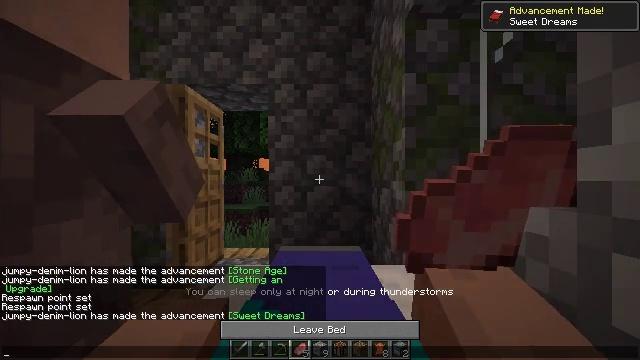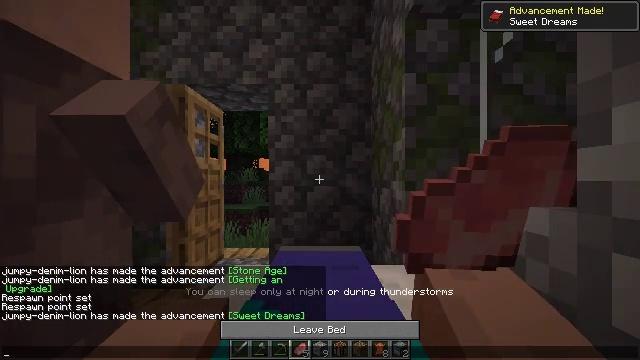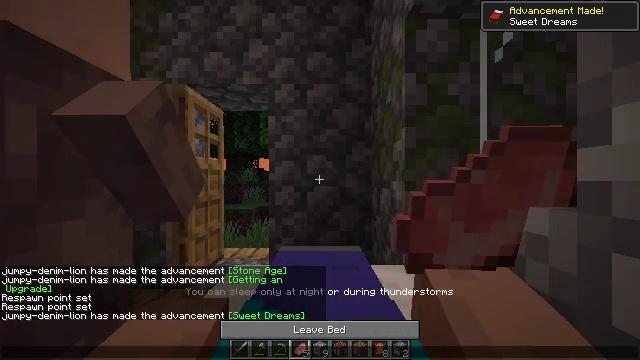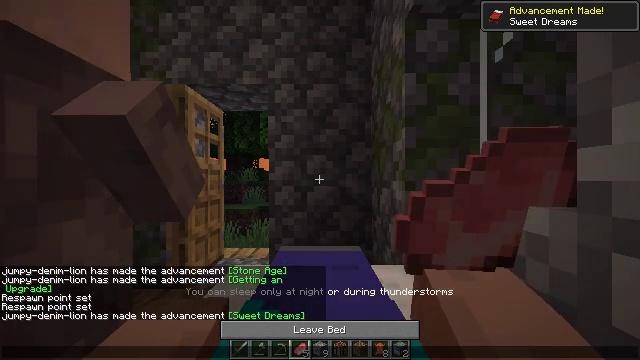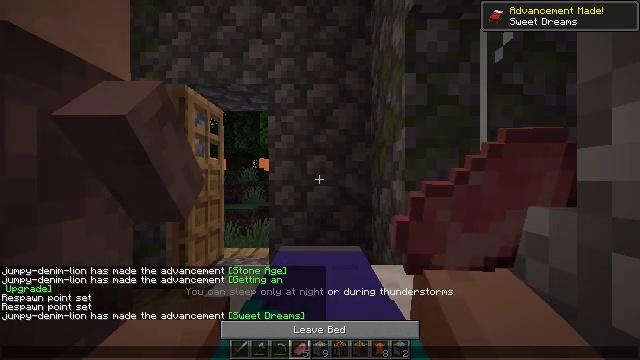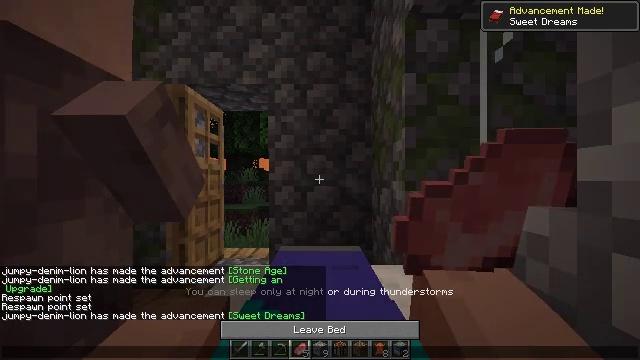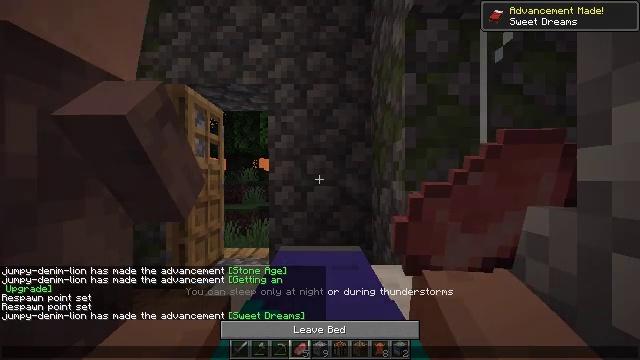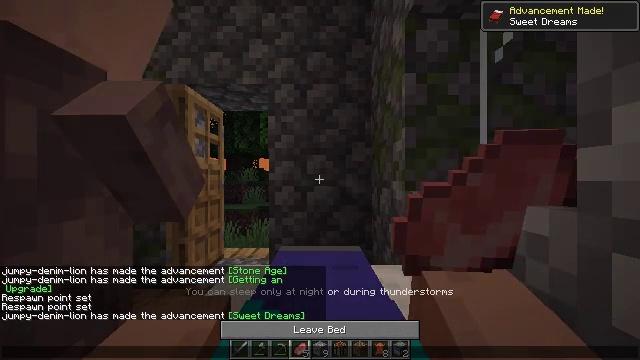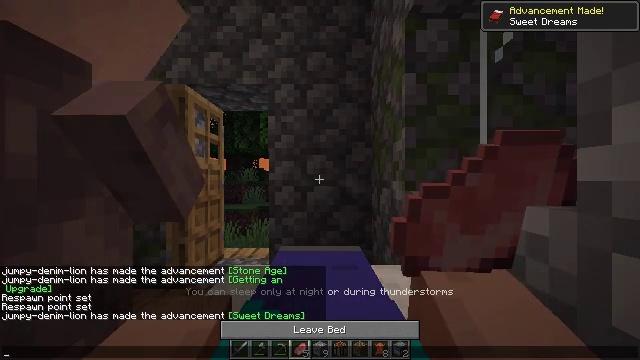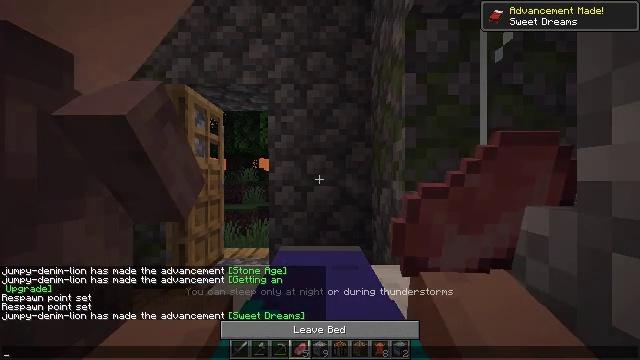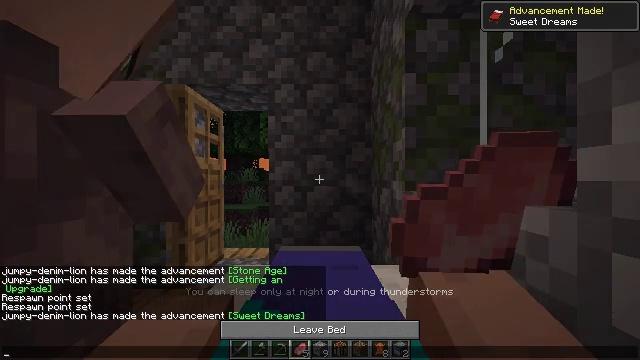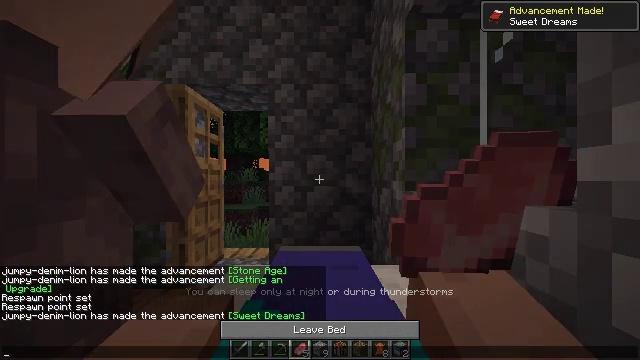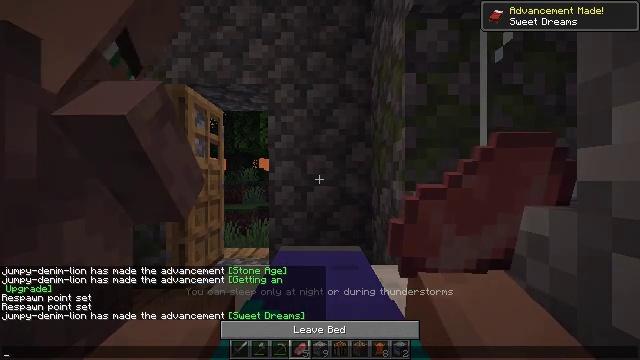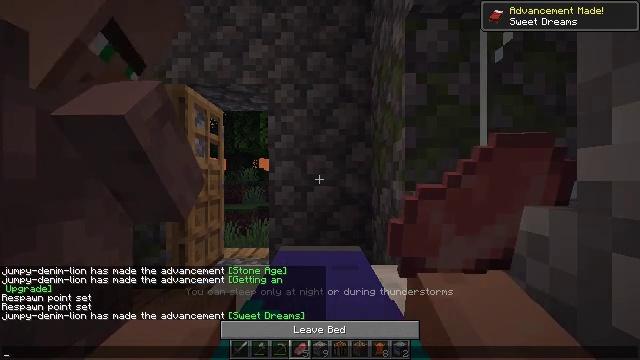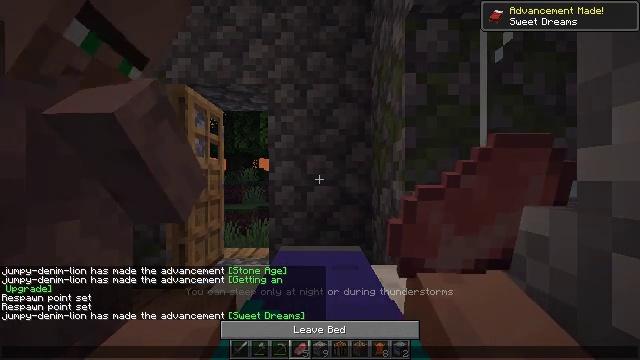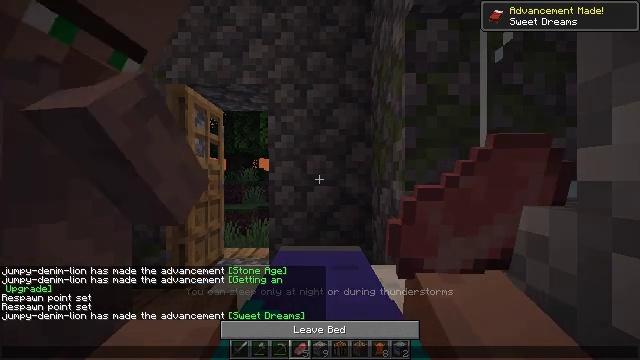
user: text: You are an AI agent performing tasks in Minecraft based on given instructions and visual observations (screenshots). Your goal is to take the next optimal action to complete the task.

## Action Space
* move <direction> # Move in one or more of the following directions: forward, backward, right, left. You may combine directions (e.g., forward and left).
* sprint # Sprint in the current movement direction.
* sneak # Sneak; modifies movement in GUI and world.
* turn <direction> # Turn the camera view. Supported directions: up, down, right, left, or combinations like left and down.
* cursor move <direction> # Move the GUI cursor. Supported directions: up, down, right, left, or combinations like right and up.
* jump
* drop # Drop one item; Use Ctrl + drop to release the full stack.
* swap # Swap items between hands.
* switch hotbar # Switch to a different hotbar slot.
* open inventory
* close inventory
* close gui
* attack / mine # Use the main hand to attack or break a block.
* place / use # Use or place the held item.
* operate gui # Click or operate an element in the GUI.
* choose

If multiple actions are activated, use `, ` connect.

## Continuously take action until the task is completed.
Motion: motion action
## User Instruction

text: Break the blast furnace block.
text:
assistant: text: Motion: no_op
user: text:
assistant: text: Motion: no_op
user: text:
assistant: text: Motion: no_op
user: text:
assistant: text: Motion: no_op
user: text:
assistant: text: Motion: no_op
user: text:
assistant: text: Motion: no_op
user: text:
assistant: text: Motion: no_op
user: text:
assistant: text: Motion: no_op
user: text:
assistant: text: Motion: no_op
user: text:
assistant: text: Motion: no_op
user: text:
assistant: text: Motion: no_op
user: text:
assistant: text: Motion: no_op
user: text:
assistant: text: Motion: no_op
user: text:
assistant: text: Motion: no_op
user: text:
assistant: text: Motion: no_op
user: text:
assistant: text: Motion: no_op
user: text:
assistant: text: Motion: no_op
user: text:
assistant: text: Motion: no_op
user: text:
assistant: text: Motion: no_op
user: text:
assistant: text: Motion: no_op
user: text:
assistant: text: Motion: no_op
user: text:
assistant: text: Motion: no_op
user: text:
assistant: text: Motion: no_op
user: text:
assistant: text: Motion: no_op
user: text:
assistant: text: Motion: no_op
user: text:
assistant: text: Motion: no_op
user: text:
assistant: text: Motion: no_op
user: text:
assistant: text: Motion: no_op
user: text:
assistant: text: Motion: no_op
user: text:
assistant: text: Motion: no_op